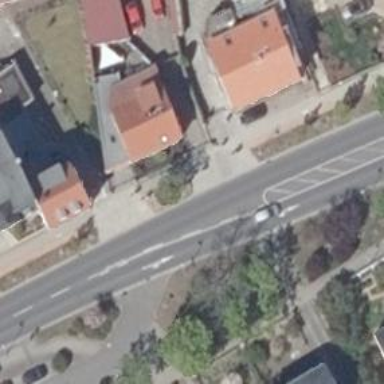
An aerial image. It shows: Secondary road with asphalt surface. It has sidewalks on both sides and cycle track on the right.